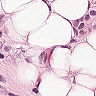
Metastatic tissue present: yes